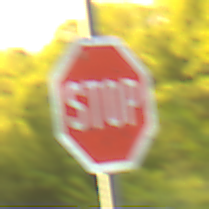
Verkehrszeichen: Stop
Umgebung: Outdoor, RoadRail
Tageszeit: SunriseSunset
Wetter: Clear
Licht: Natural
Jahreszeit: NotSpecified
Kontrast: LowContrast